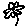
Label: flower